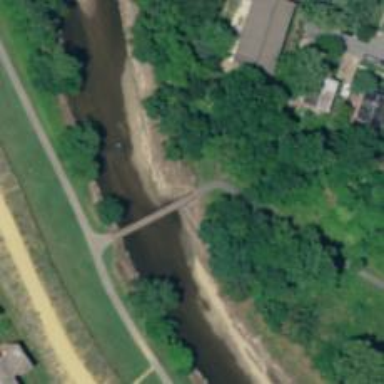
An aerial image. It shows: Bridge for cycleway.